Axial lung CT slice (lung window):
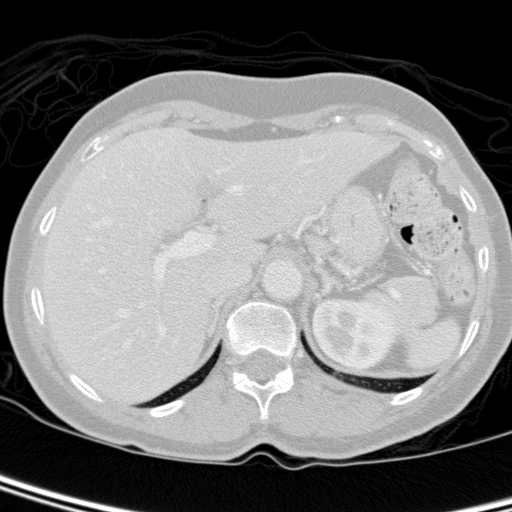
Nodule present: no